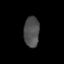
Tissue: lung
Cell type: Endothelial cells
Senescence score: 0.6401
Nuclear area (px): 459
Mean DAPI intensity: 79.364